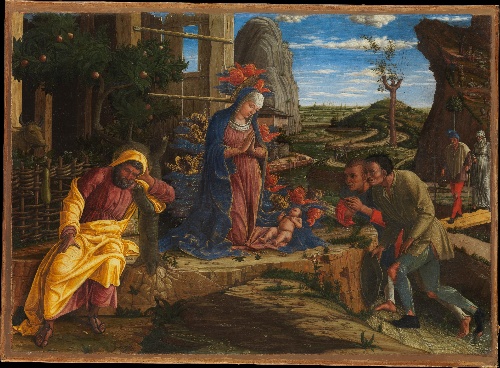
Title: The Adoration of the Shepherds
Artist: Andrea Mantegna
Artist bio: Italian, Isola di Carturo 1430/31–1506 Mantua
Date: shortly after 1450
Object type: Painting
Classification: Paintings
Medium: Tempera on canvas, transferred from wood
Dimensions: Overall 15 3/4 x 21 7/8 in. (40 x 55.6 cm); painted surface 14 7/8 x 21 in. (37.8 x 53.3 cm)
Department: European Paintings
Credit line: Purchase, Anonymous Gift, 1932
Accession year: 1932
Repository: Metropolitan Museum of Art, New York, NY
Tags: Holy Family|Jesus|Adoration of the Shepherds